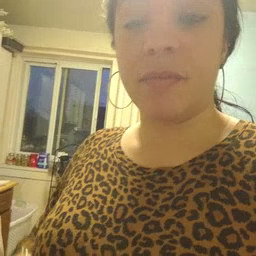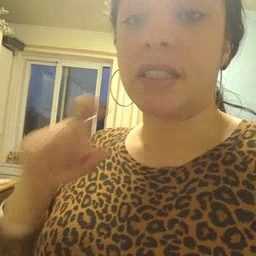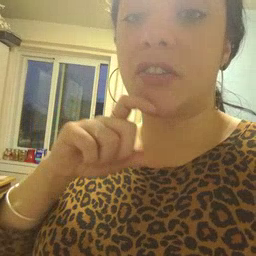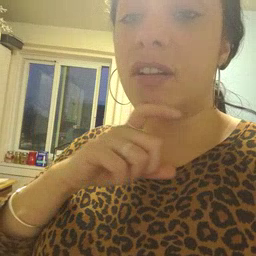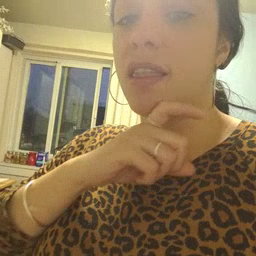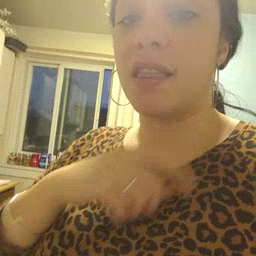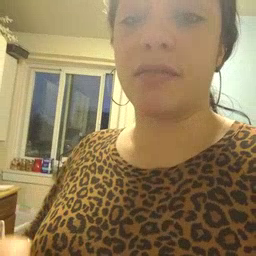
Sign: cereal